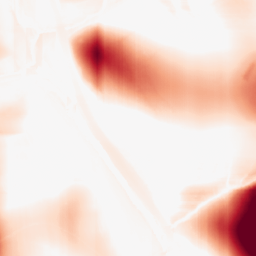
Category: morphological
Decomposition family: rolling_ball
Decomposition parameters: radius: 50
Upsampling method: regularized
Upsampling parameters: scale: 2
lambda_reg: 0.001
Upsampling scale: 2